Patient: sex F, age 31
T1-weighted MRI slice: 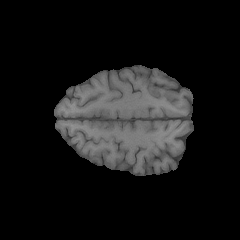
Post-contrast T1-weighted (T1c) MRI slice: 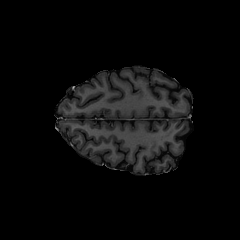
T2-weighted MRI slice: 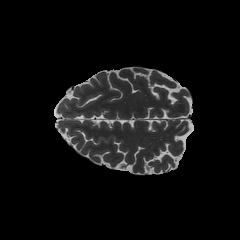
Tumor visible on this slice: no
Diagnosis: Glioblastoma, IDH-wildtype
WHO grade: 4